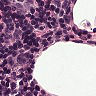
Metastatic tissue present: no